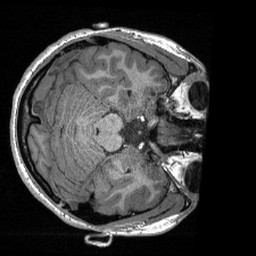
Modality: T1w
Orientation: axial
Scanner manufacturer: siemens
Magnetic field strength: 3 T
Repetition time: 2.4 s
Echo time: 0.00213 s